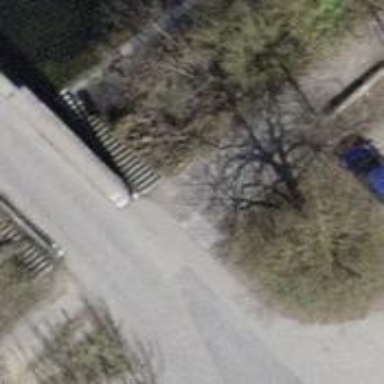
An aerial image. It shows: Set of steps on the road.